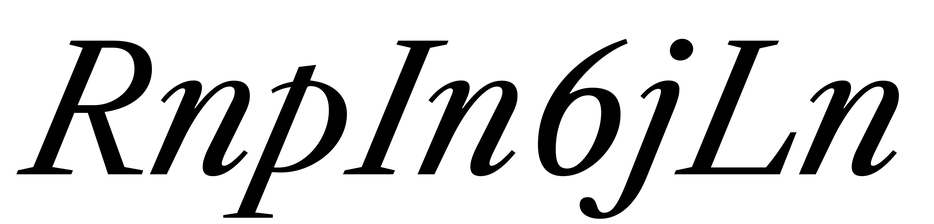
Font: LibreCaslonText-Italic_Italic